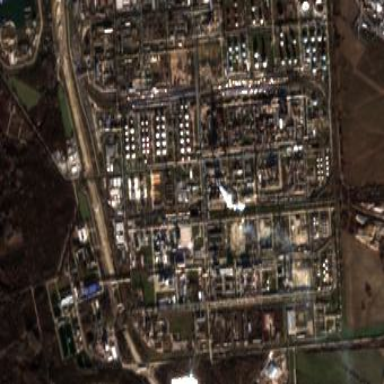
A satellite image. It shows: Industrial area with refinery.